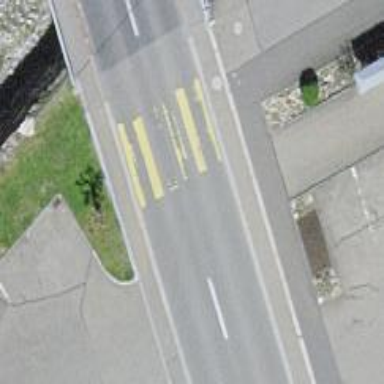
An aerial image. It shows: Uncontrolled zebra crossing on the road.